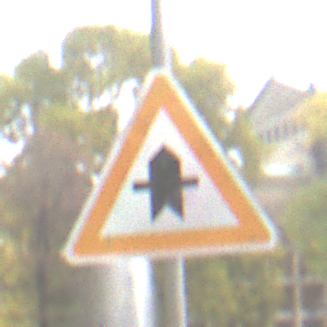
Verkehrszeichen: Vorfahrt
Umgebung: Outdoor, Nature
Tageszeit: MorningAfternoon
Wetter: Overcast
Licht: Natural
Jahreszeit: Autumn
Kontrast: LowContrast